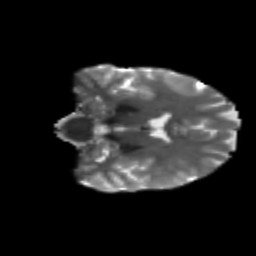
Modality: T2w
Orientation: coronal
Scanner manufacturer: siemens
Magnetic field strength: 3 T
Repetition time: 4.16 s
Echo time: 0.0806 s